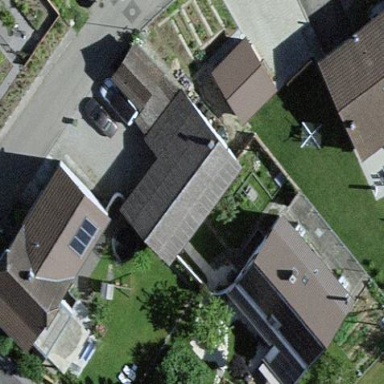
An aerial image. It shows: Shed building.